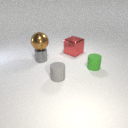
small gray metal cylinder to the left of small green rubber cylinder